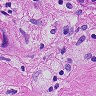
Metastatic tissue present: yes